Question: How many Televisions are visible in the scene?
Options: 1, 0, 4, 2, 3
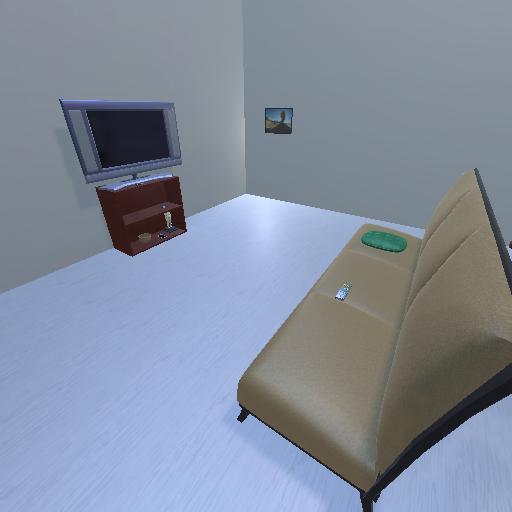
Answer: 1